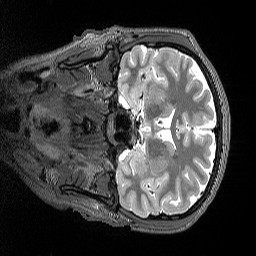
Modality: T2w
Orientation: coronal
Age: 29
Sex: female
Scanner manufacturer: siemens
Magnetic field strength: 3 T
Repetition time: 3.2 s
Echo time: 0.564 s